Question: During a <URL> by Walter E. Brown, he states that there are of types in C++ that the standard describes.
"15 partitions of the universe of C++ types."
" is one of them." -- Walter E. Brown.
What are the other 14?
---
While digging through the standard, I found the following:
'''
// 20.11.4.1
primary type categories:
template <class T> struct is_void;
template <class T> struct is_integral;
template <class T> struct is_floating_point;
template <class T> struct is_array;
template <class T> struct is_pointer;
template <class T> struct is_lvalue_reference;
template <class T> struct is_rvalue_reference;
template <class T> struct is_member_object_pointer;
template <class T> struct is_member_function_pointer;
template <class T> struct is_enum;
template <class T> struct is_union;
template <class T> struct is_class;
template <class T> struct is_function;
// 20.11.4.2
composite type categories:
template <class T> struct is_reference;
template <class T> struct is_arithmetic;
template <class T> struct is_fundamental;
template <class T> struct is_object;
template <class T> struct is_scalar;
template <class T> struct is_compound;
template <class T> struct is_member_pointer;
'''
Hmm, that's more than 15. These are type traits anyhow. They are used to test certain properties of types at compile time. For example, an 'integer' type would give back true for 'is_integral', 'is_fundamental', and is 'is_scalar'. Perhaps the 15 are some of the ones listed above and the rest are sub categories to others.
---
Here's my attempt of trying to make a type tree of the language:

My guess:
'''
1. void
2. bool
3. char
4. nullptr
5. integral (signed)
6. integral (unsigned)
7. floating
8. enum
9. array
10. class
11. union
12. lvalue reference
13. rvalue reference
14. member object pointer
15. member function pointer
'''
But also note that 'bool', 'char', and 'enum' are all integral types, so I'm really not very confident in this list.
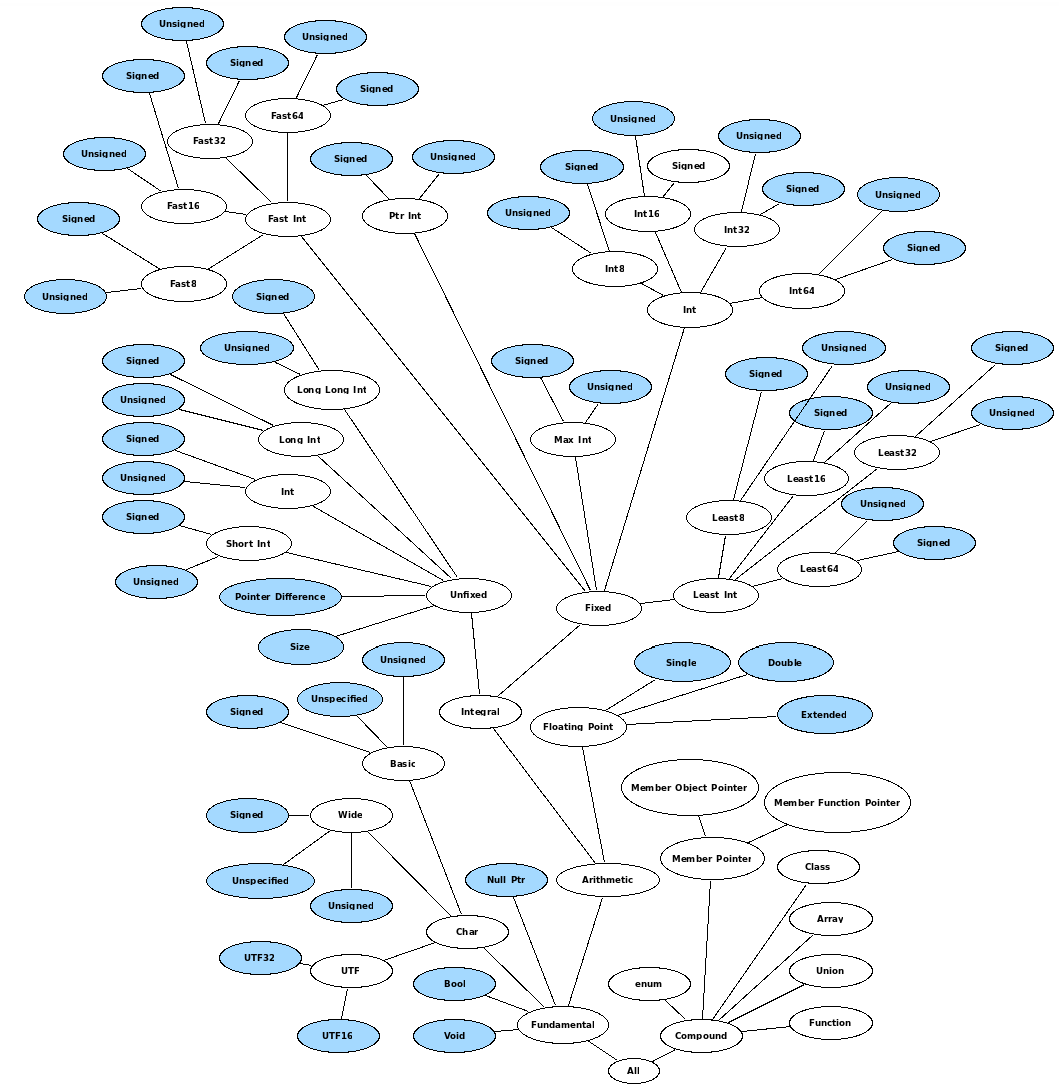
Answer: I spoke with Walter directly, and it was simply a miscount.
> "Alas, I realized shortly thereafter that I'd miscounted and hence
committed an off-by-one error during the talk: there are 14 (not 15)
type classifications. See the list of primary type category
predicates in clause [meta.unary.cat] in the C++ standard; these
correspond to the classifications established for the core language in
[basic.types]." --WEB
That being said, they are:
'''
template <class T> struct is_void;
template <class T> struct is_null_pointer; //<- arrived in C++11 (std::nullptr_t)
template <class T> struct is_integral;
template <class T> struct is_floating_point;
template <class T> struct is_array;
template <class T> struct is_pointer;
template <class T> struct is_lvalue_reference;
template <class T> struct is_rvalue_reference;
template <class T> struct is_member_object_pointer;
template <class T> struct is_member_function_pointer;
template <class T> struct is_enum;
template <class T> struct is_union;
template <class T> struct is_class;
template <class T> struct is_function;
'''